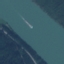
Land use / land cover: River